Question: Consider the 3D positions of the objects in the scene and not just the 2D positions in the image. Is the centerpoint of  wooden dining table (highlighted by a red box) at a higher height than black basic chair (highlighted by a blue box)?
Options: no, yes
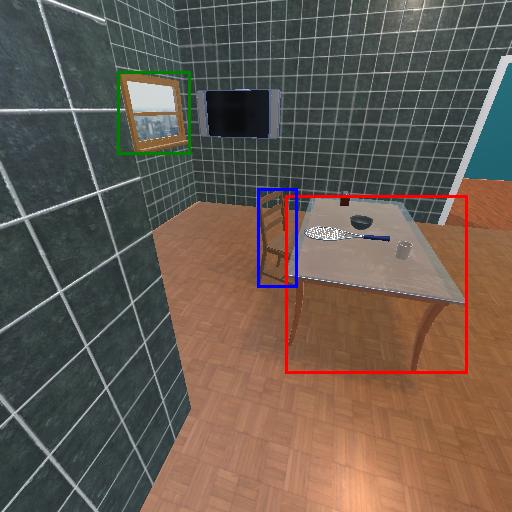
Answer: no